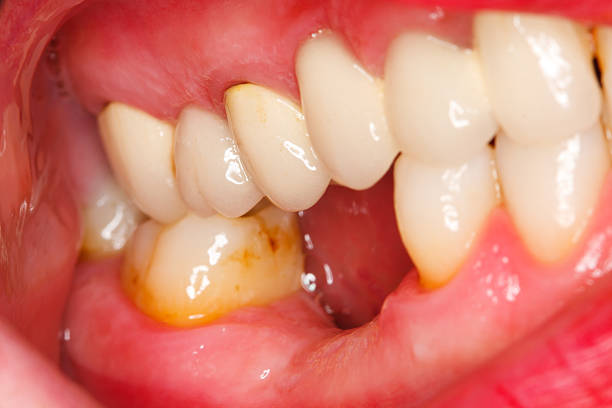
Condition: Gingivitis